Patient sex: M
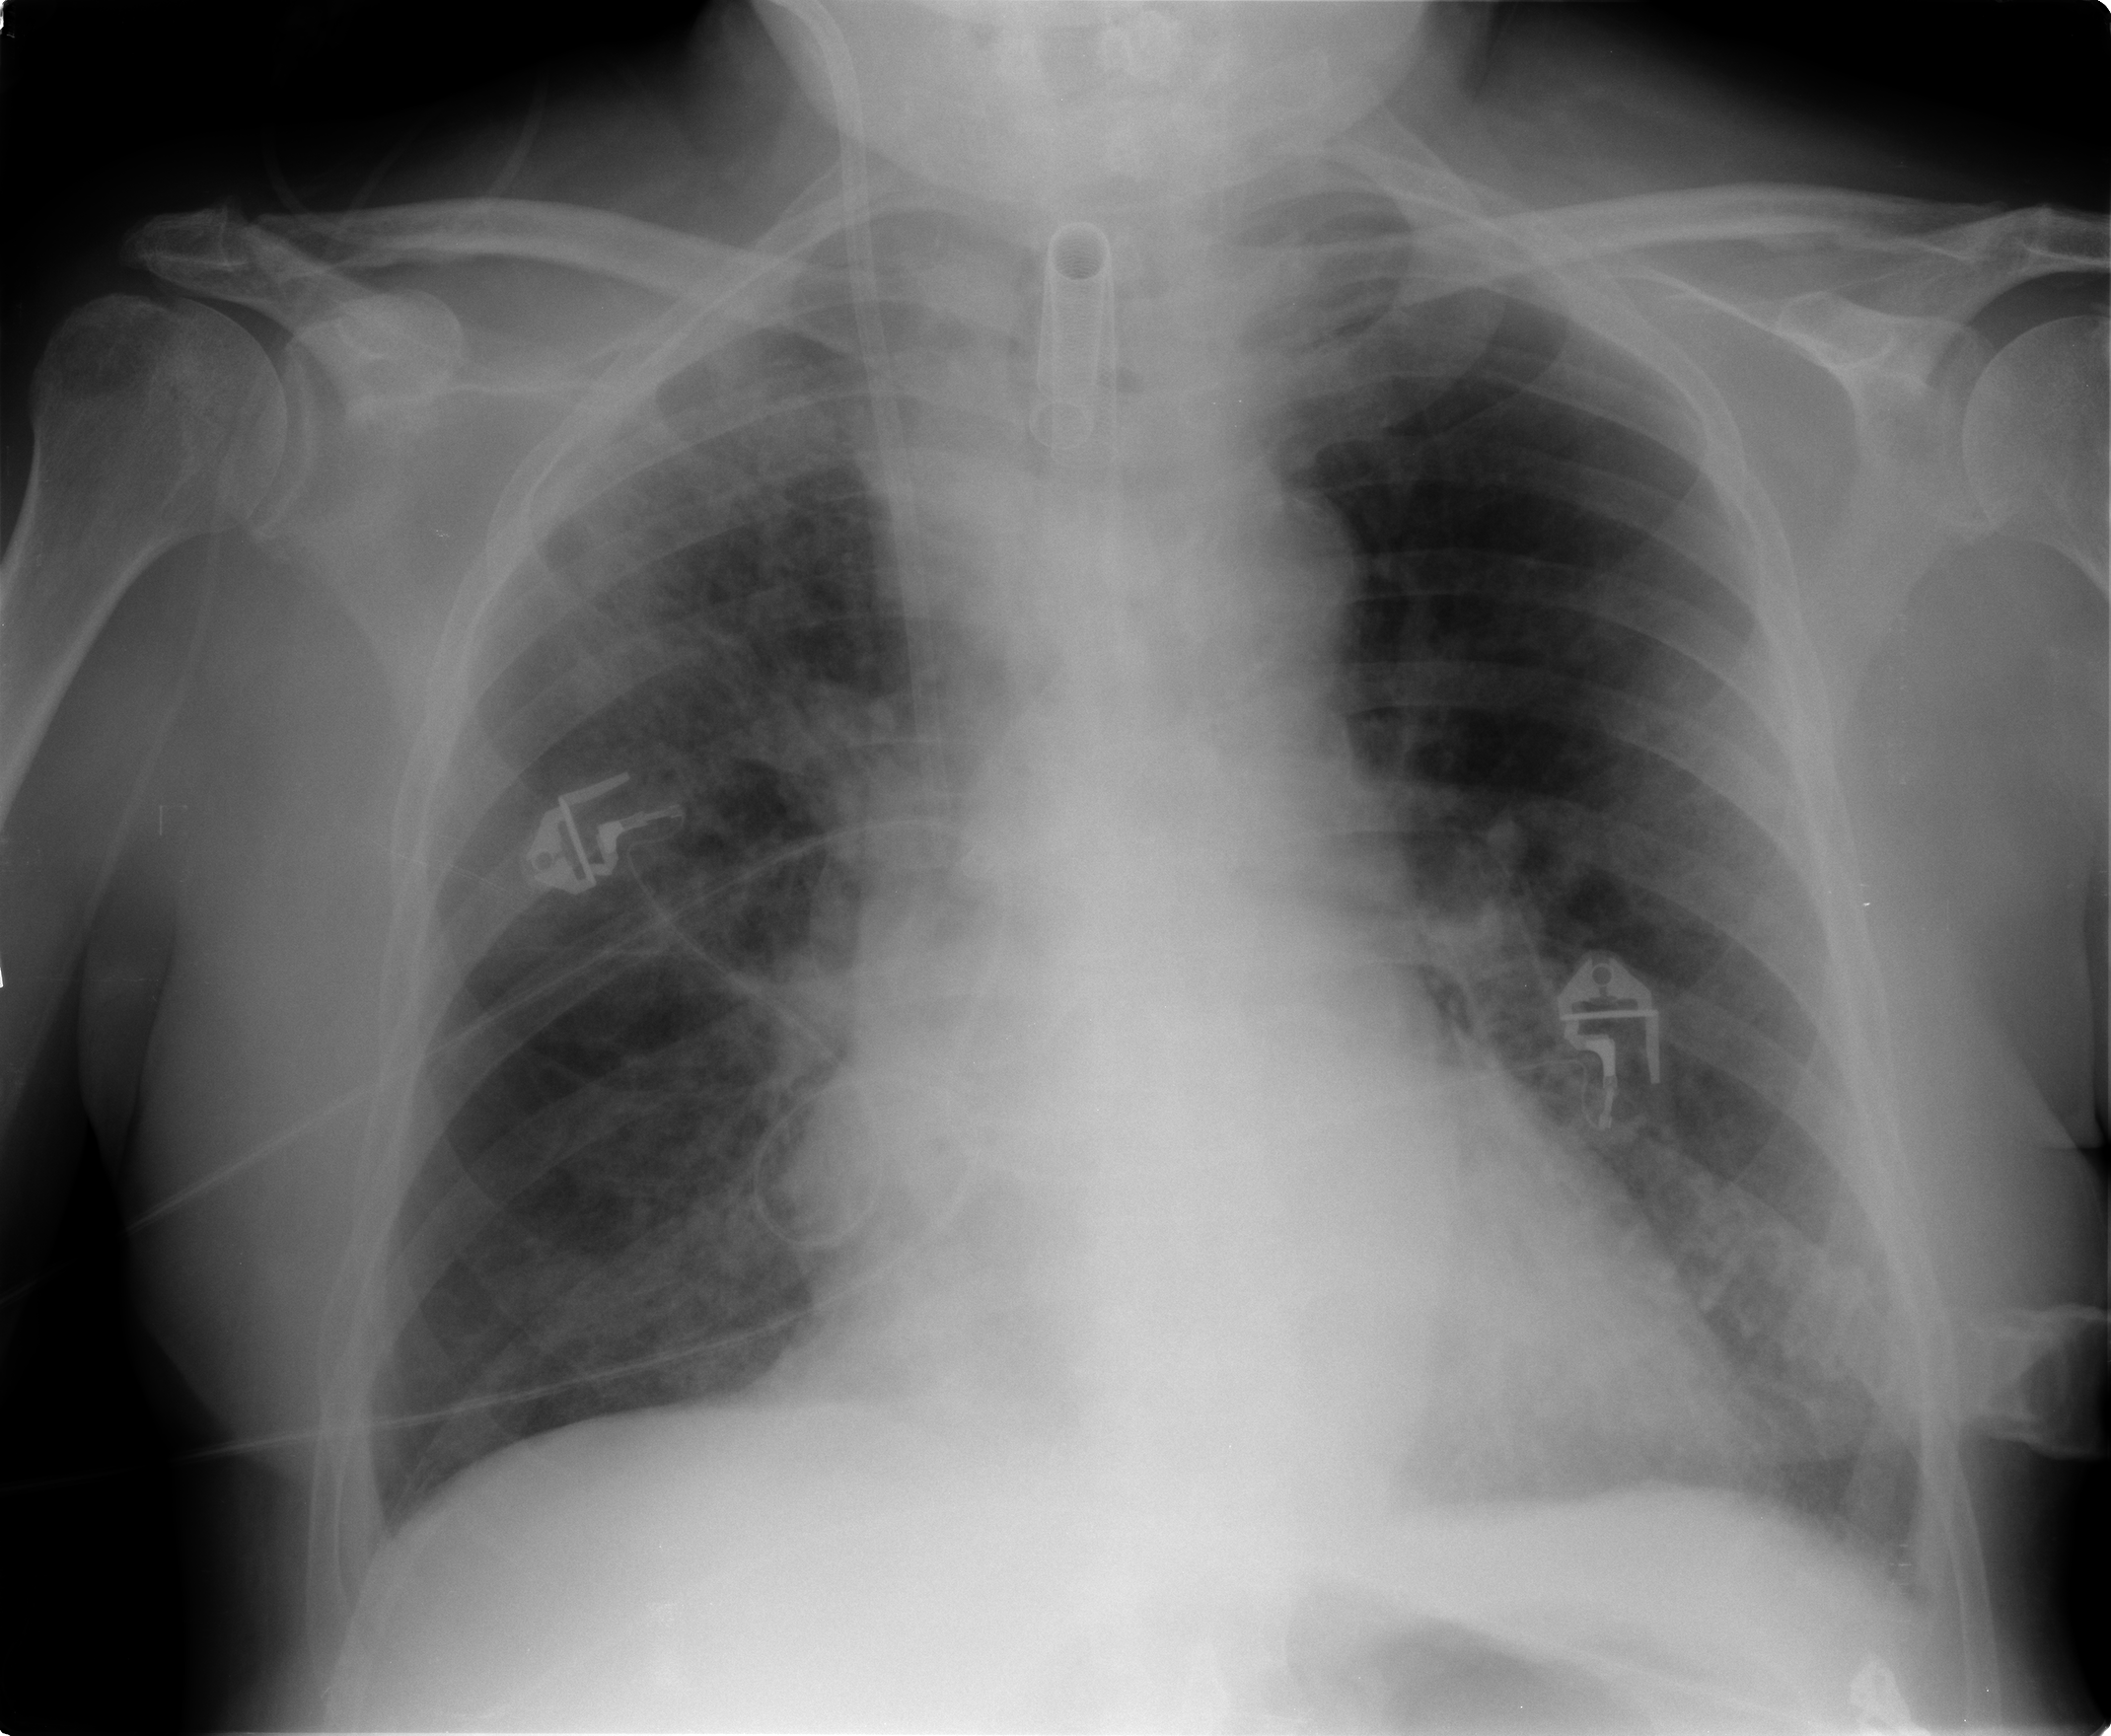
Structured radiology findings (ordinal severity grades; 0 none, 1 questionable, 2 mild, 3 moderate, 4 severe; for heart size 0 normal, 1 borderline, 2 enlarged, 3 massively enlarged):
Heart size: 2
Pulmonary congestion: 3
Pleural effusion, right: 1
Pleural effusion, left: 1
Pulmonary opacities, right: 2
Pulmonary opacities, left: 1
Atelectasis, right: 2
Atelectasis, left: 0